Question: I wanted to remove space between 'rows' i.e. 'Payment received' and 'balance payment'. I tried using 'nopadding', 'row-bottom-margin' to the 'row' but it didn't worked. I don't know why space is coming in between. I am new to bootstrap.

Code:
'''
<div class="container">
<div class="row">
<div class="col-md-12" style="font-size:15px;padding-top:0px;font-family:Calibri;margin-left:60px;">
Payment Receieved : <asp:Label
ID="lblPayReceive" runat="server" CssClass="lblDeadln" ></asp:Label>
</div>
</div>
<div class="row">
<div class="col-md-12" style="font-size:15px;padding-top:0!important;font-family:Calibri;margin-left:60px;">
Balance Payment : <asp:Label
ID="lblBalance" runat="server" CssClass="lblDeadln" ></asp:Label>
</div>
</div>
</div>
'''
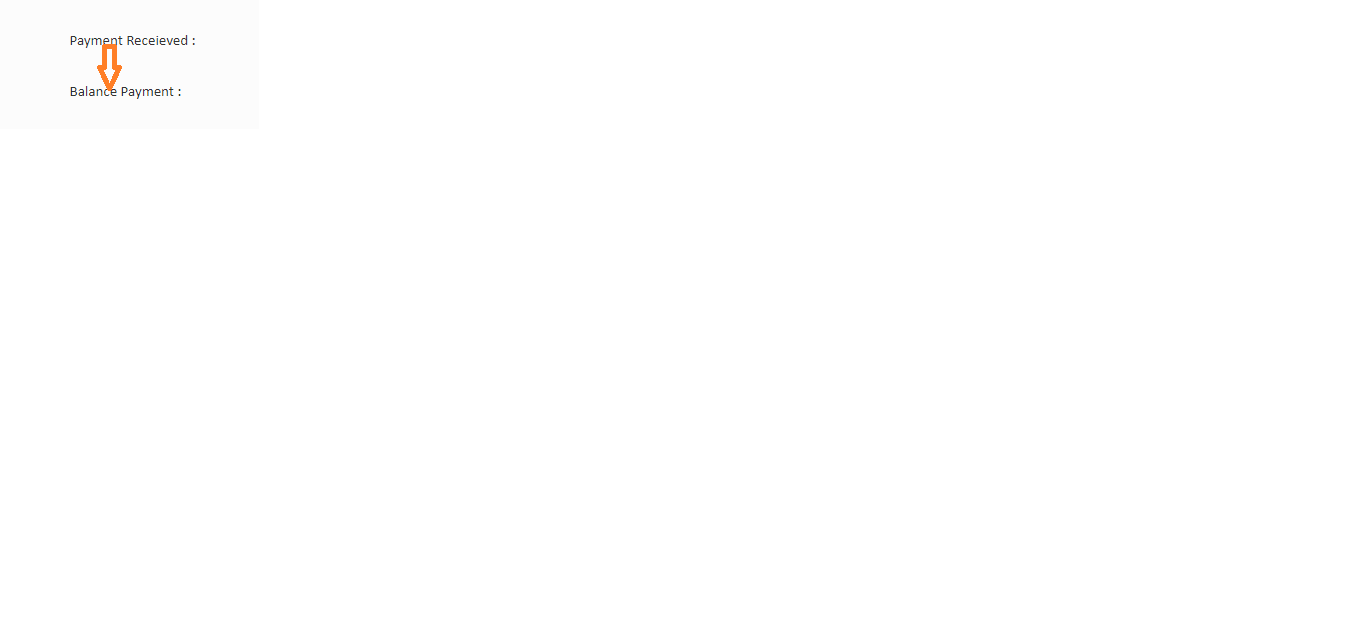
Answer: You can modify the line-height property for the text...
Please check <URL>
'''
body {
margin: 10px;
line-height:0.6;
}
'''